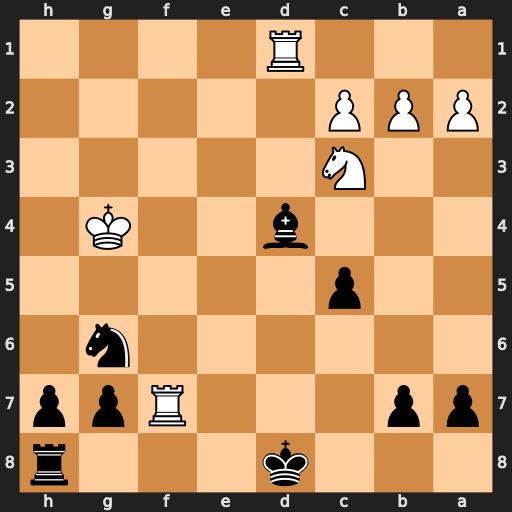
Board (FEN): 3k3r/pp3Rpp/6n1/2p5/3b2K1/2N5/PPP5/3R4
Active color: b
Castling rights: -
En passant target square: -
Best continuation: Ne5+ Kh3 Nxf7